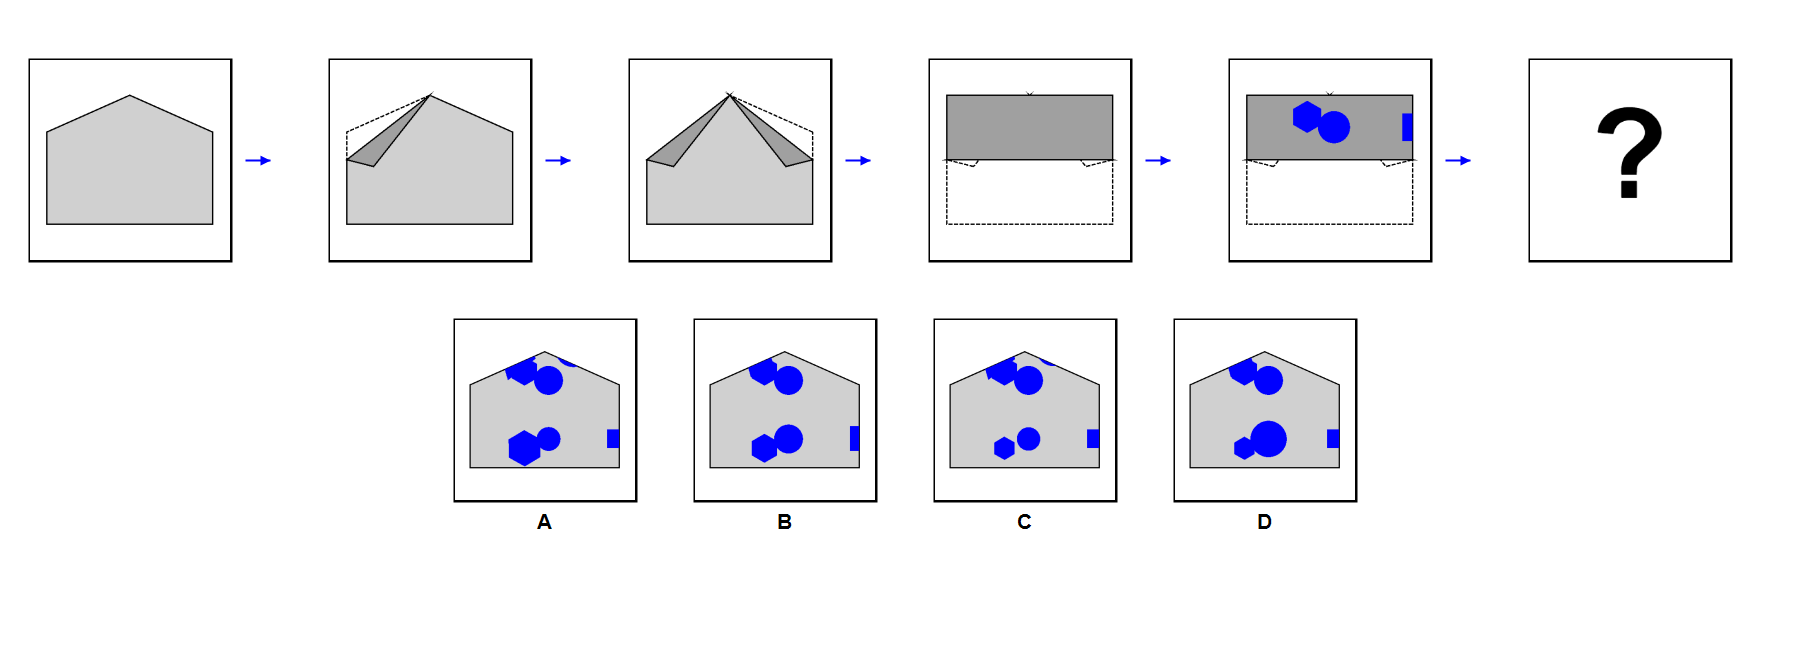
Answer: B